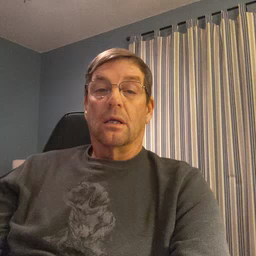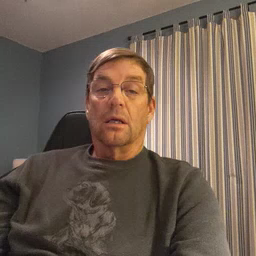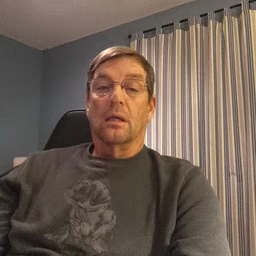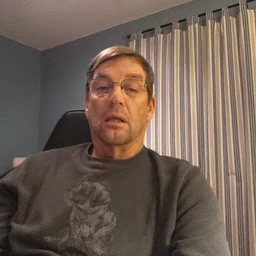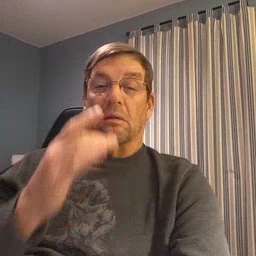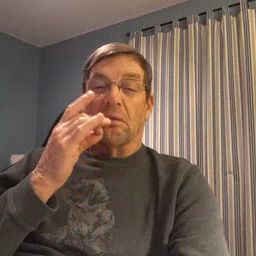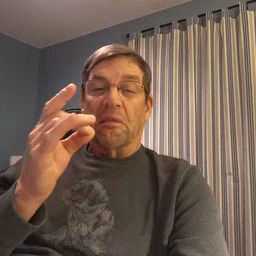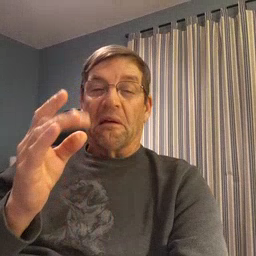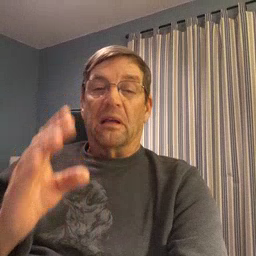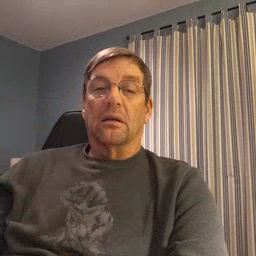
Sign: yucky